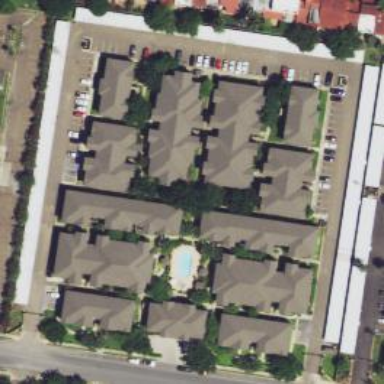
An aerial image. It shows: Residential area with apartments.